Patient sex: F
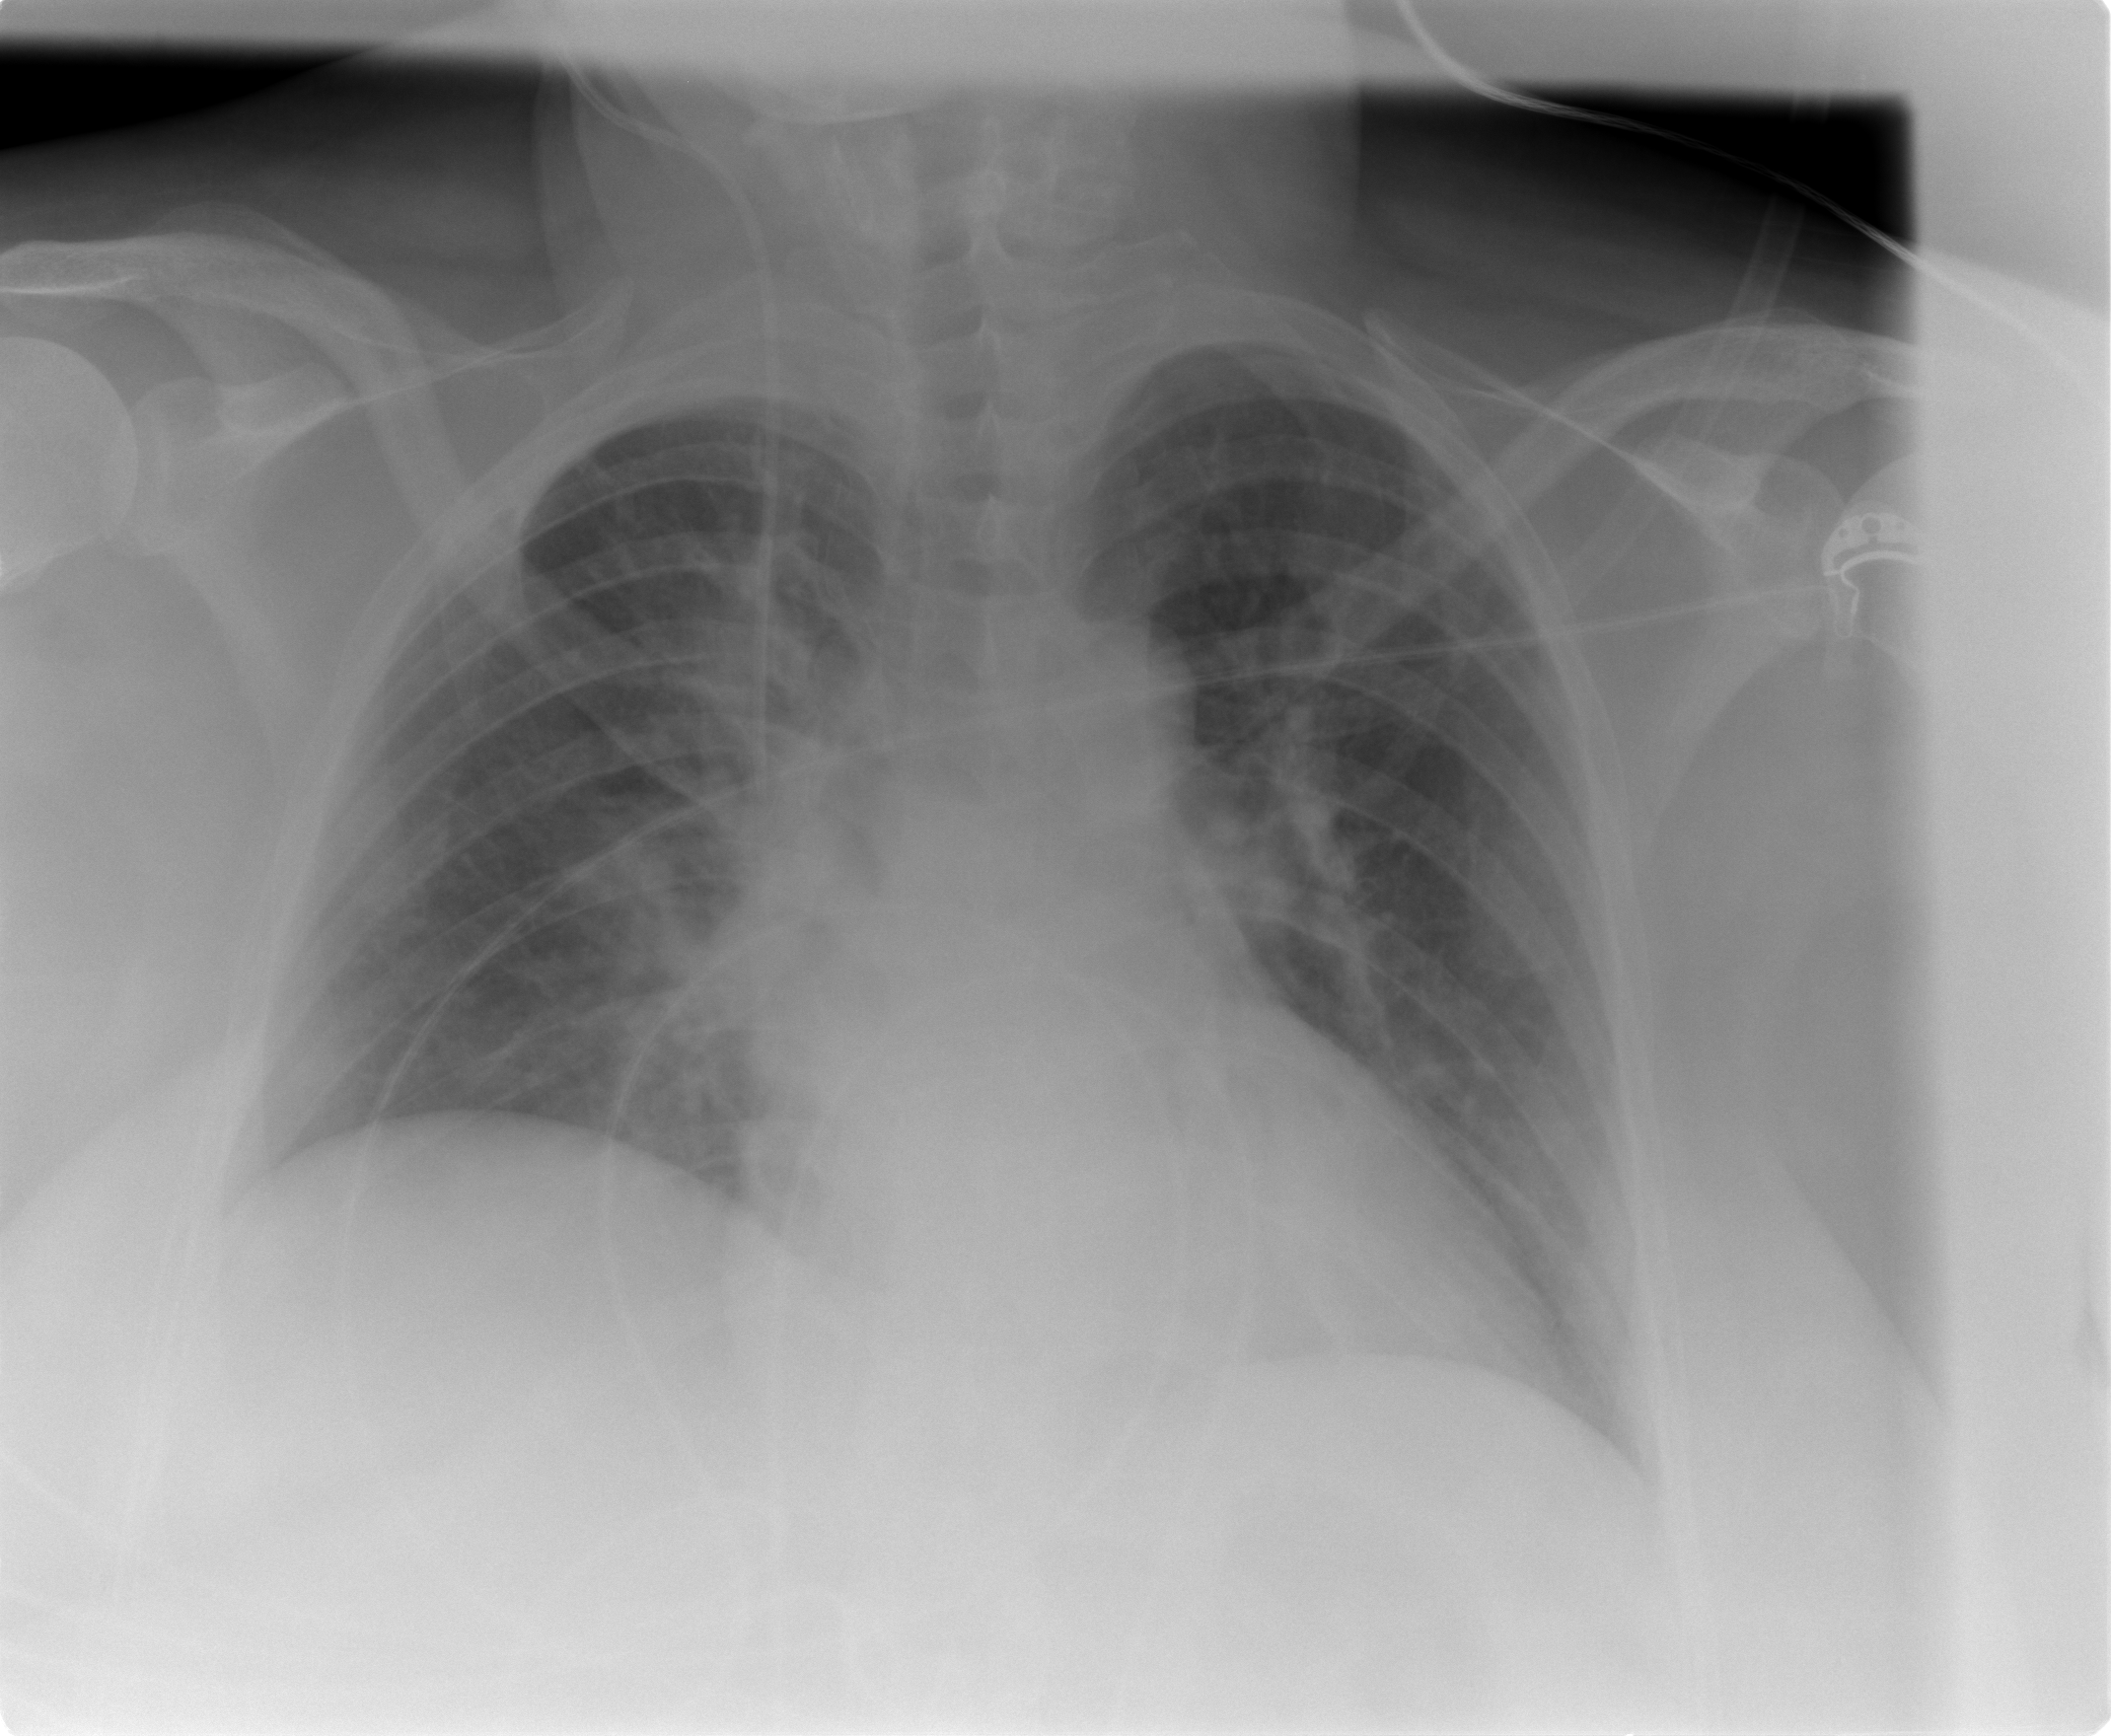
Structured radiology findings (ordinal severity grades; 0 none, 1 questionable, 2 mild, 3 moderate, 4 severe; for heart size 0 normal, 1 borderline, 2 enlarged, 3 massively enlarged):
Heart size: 0
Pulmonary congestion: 1
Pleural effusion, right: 0
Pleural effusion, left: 0
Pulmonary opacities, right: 2
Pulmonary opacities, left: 0
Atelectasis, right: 0
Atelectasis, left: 0